Field crop: tomato
Growth stage: 2
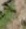
Species: solanum